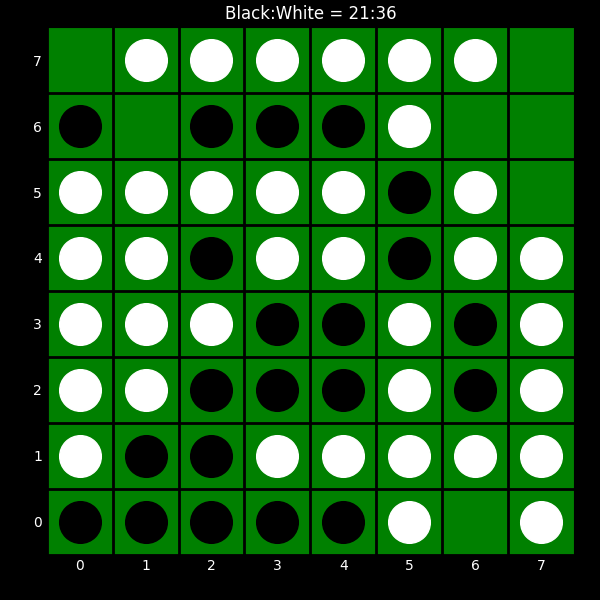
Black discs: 21
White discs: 36